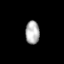
Tissue: skin
Cell type: Myeloid cells
Senescence score: 0.7237
Nuclear area (px): 319
Mean DAPI intensity: 176.881